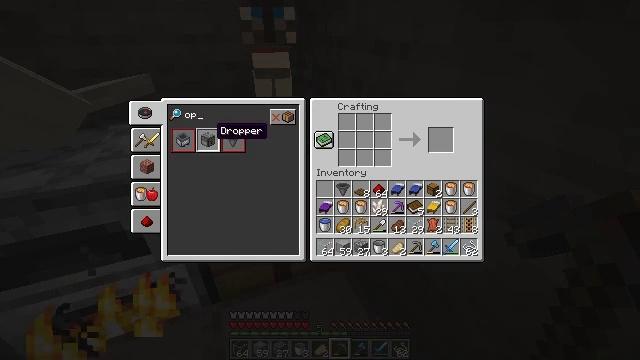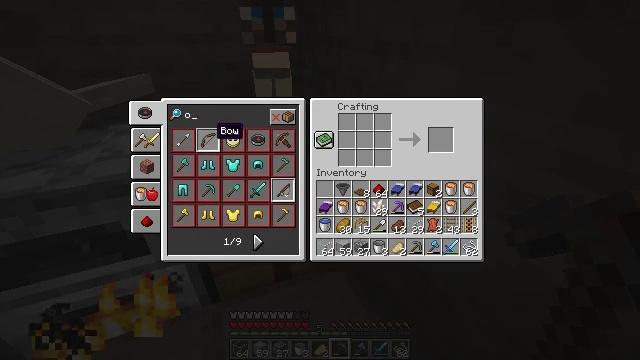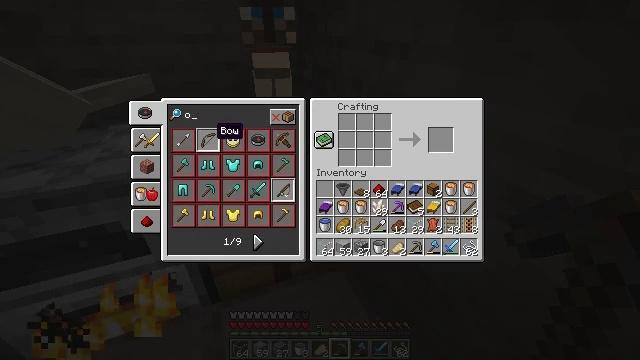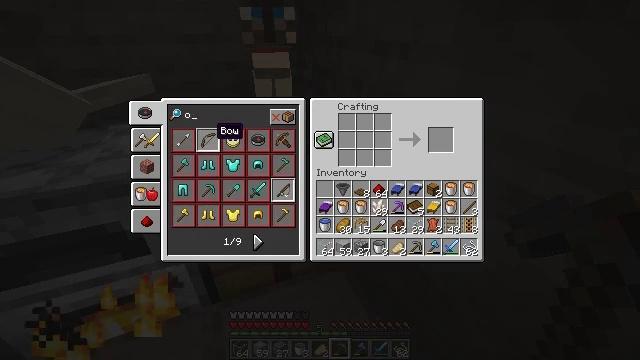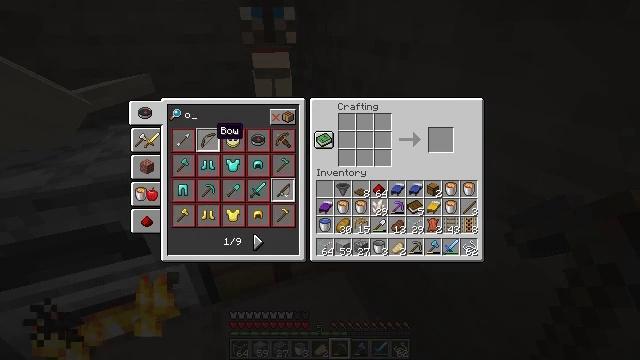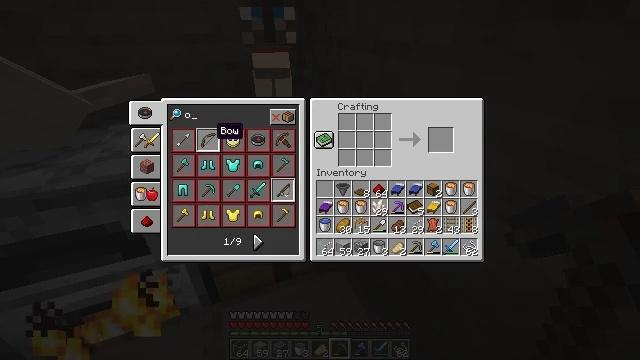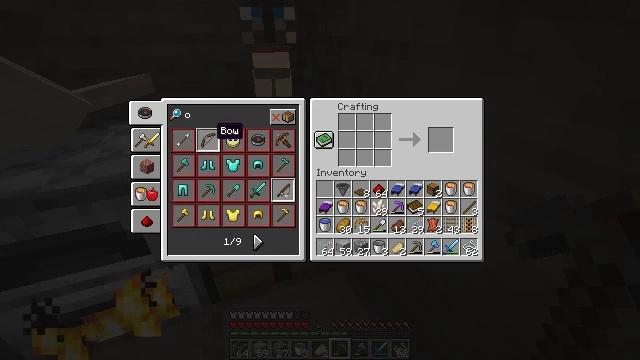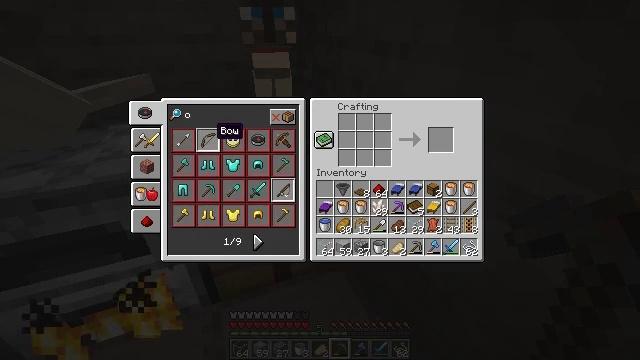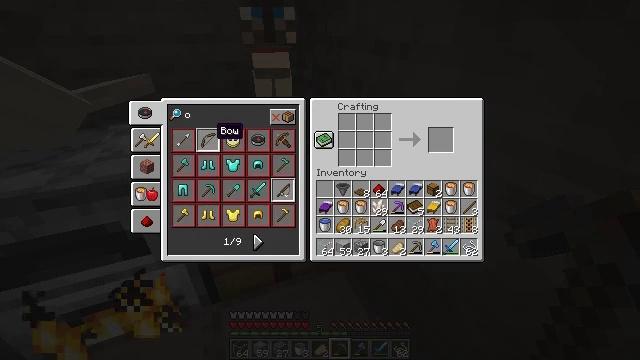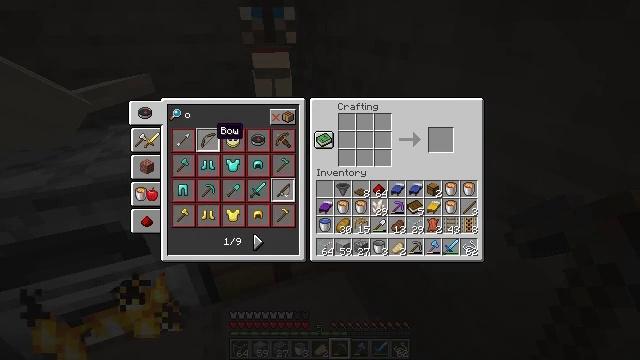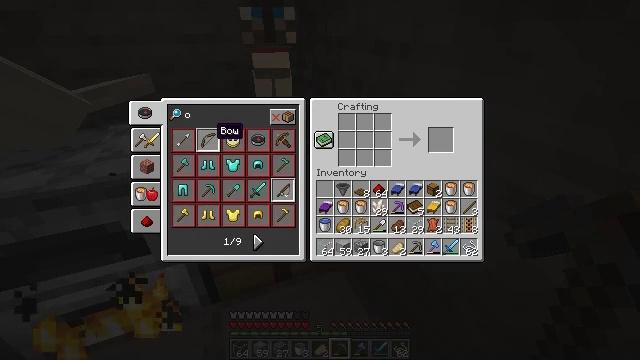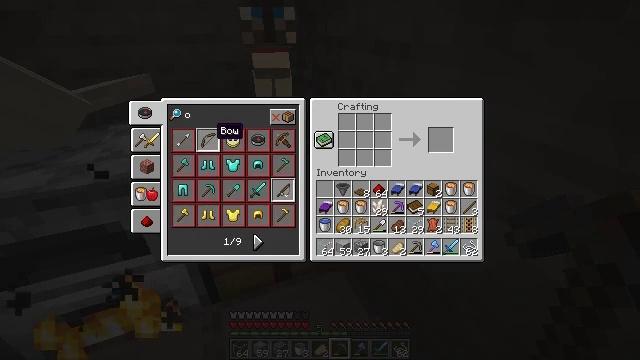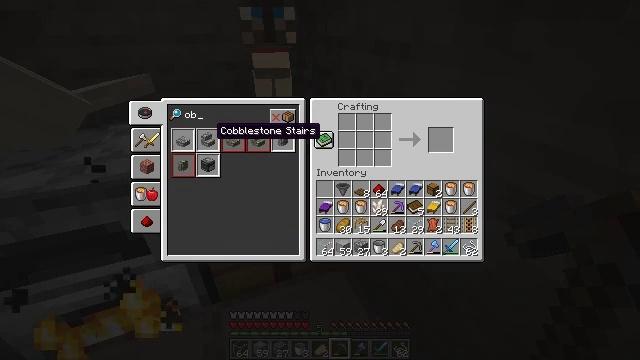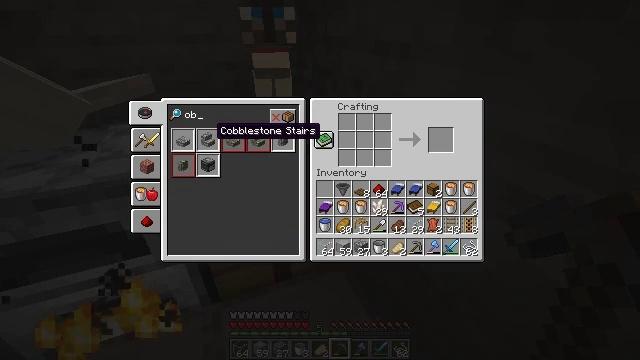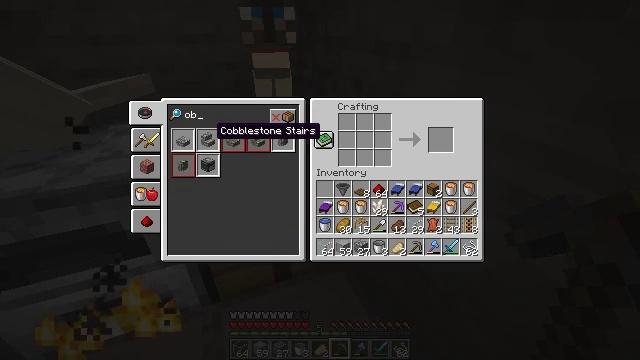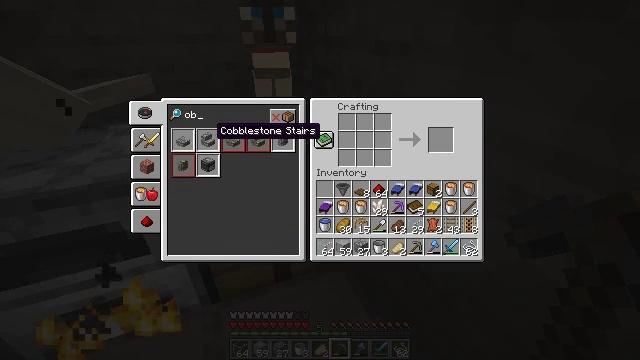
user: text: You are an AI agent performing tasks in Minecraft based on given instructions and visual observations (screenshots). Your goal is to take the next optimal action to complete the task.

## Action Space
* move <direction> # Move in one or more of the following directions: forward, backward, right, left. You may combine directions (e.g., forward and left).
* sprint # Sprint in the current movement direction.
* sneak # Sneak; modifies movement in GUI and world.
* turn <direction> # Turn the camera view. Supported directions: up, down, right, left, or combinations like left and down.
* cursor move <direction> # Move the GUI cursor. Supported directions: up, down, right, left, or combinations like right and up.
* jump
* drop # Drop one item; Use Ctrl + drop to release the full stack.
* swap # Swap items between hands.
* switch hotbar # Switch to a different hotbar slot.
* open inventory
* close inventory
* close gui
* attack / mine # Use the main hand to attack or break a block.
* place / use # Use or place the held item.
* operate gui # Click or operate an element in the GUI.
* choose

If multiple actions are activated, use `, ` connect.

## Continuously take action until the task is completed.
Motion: motion action
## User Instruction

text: Combine materials at the crafting table to get an observer.
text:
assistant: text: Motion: no_op
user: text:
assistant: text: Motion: no_op
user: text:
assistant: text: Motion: no_op
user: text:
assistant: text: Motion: no_op
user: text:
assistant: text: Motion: no_op
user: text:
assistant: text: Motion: no_op
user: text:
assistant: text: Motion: no_op
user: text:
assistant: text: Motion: no_op
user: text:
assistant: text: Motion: no_op
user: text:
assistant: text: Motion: no_op
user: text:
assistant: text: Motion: no_op
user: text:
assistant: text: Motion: no_op
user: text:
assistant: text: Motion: no_op
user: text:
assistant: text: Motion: no_op
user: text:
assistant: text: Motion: no_op
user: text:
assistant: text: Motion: no_op
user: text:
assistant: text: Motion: no_op
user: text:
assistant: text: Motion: no_op
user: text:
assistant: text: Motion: no_op
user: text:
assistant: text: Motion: no_op
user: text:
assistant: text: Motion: no_op
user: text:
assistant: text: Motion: no_op
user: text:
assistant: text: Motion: no_op
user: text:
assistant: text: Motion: no_op
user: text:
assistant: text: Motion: no_op
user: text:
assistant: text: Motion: no_op
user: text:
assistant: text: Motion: no_op
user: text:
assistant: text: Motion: turn down
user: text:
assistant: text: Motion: turn down
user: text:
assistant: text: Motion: no_op